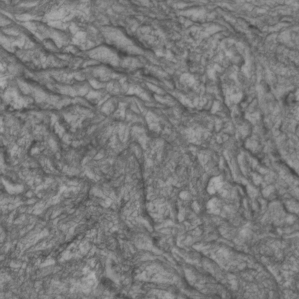
Label: non_frost